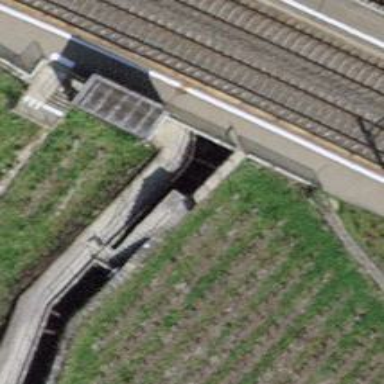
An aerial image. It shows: Tunnel.